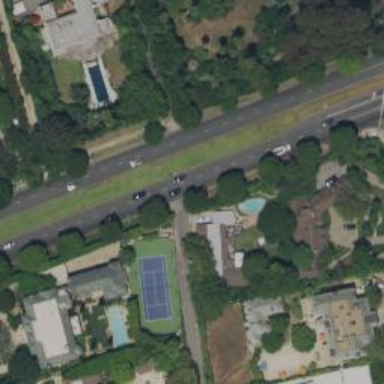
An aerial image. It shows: Secondary road surrounded by residential properties.